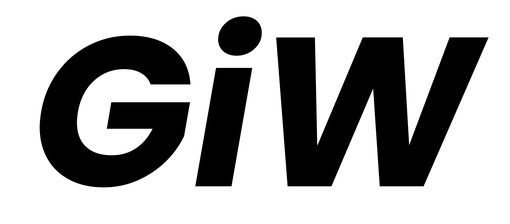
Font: Poppins-BoldItalic